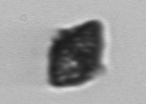
Label: Kryptoperidinium_triquetrum